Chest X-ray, AP view. Patient: 63 years old, sex F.
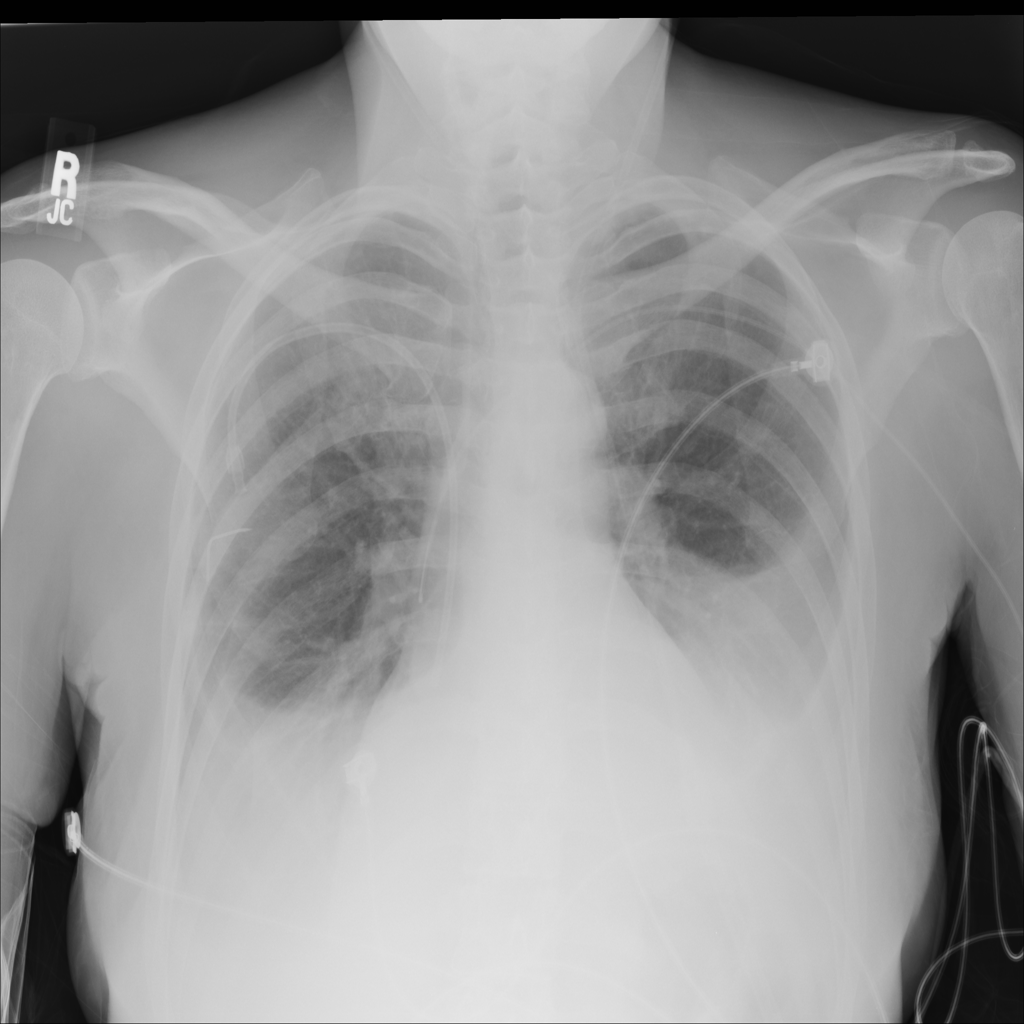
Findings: Atelectasis, Effusion, Infiltration